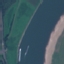
Land use / land cover: River